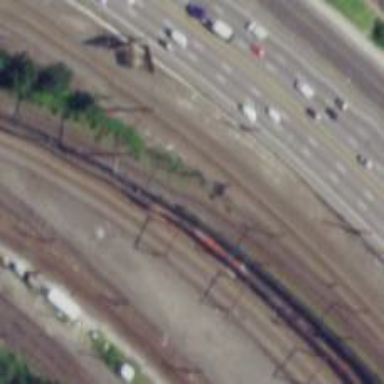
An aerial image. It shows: Railway line on embankment.